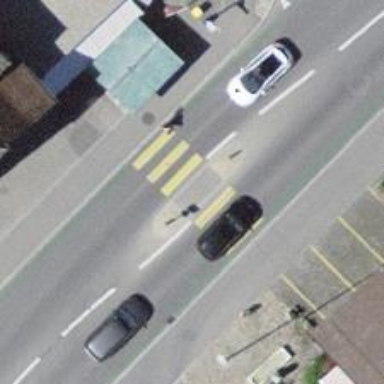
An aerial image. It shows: Uncontrolled zebra crossing with central island.